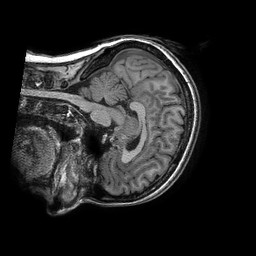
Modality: T1w
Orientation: sagittal
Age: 24
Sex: female
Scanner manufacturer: ge
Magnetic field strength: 3 T
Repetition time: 0.00882 s
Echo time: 0.003788 s